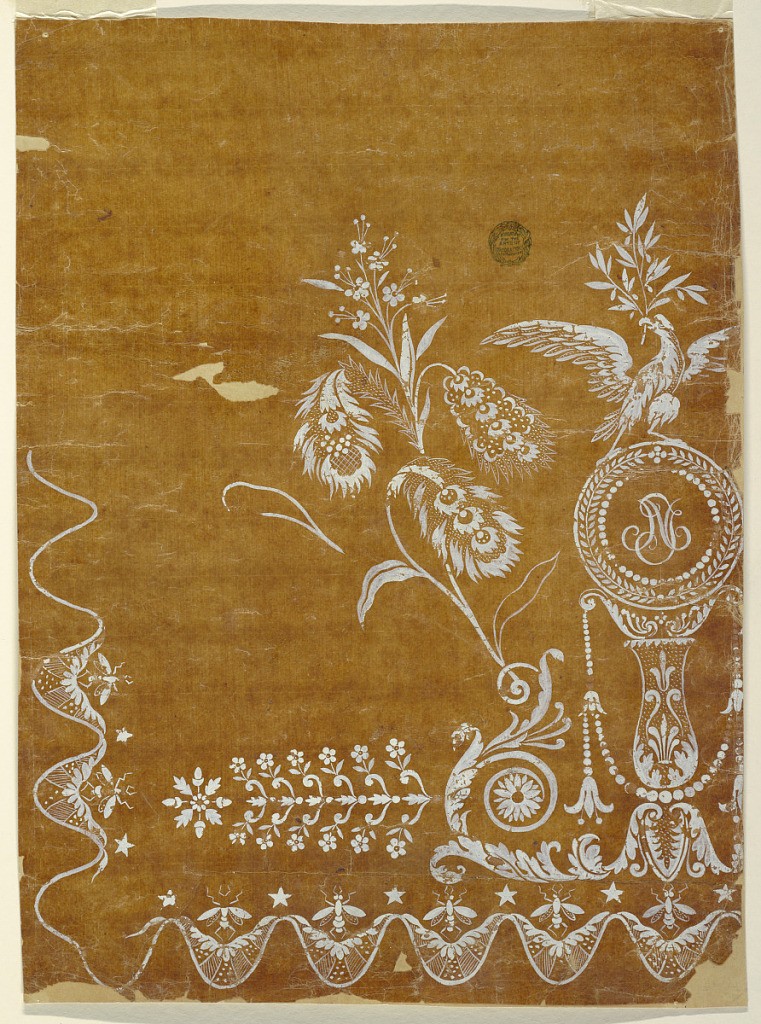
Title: Design for a Woven Horizontal Border of the "Fabrique de St. Ruf," Unfinished
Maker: Fabrique de Saint Ruf, Lyon, France
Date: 1805–1810
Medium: Brush and white gouache on glazed tracing paper pasted on paper
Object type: Drawing
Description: A somewhat simplified variation of the design 1914-21-102. The left part is shown. The rinceaux are shortened, the plant simplified. A horizontally disposed plant candelabrum and an acorn rosette are shown beside the rinceau.